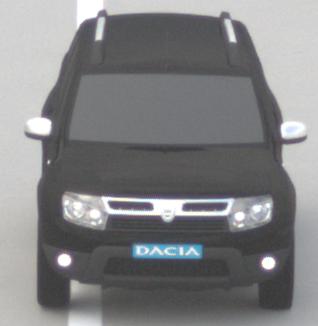
Make: Dacia
Model: Duster dCi 110 FAP
Detailed model: Duster (I)
Model produced from: 2010/06
Model produced until: 2013/11
Doors: 5
Color: black
Road condition: dry road
Daytime: midday
Contrast: low contrast